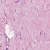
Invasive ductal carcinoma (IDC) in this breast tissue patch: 0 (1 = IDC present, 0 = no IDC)